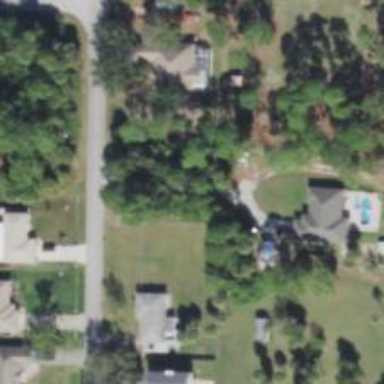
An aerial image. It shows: Driveway.